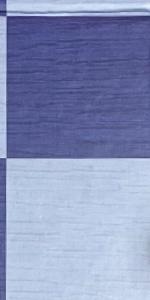
Label: Empty